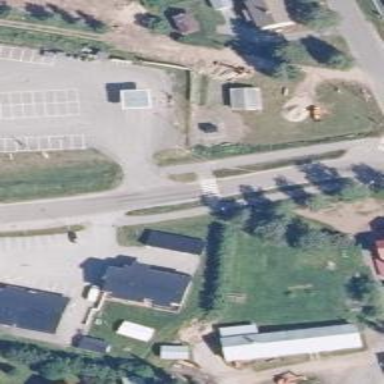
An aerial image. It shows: Uncontrolled road crossing.